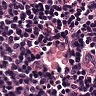
Metastatic tissue present: no